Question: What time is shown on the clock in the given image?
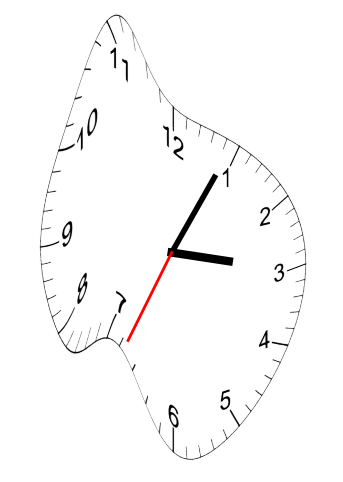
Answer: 03:04:34